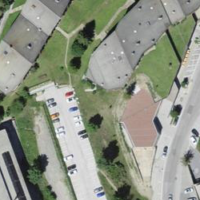
EUNIS habitat code: 54
Species observed at this site:
Corylus avellana
Medicago sativa